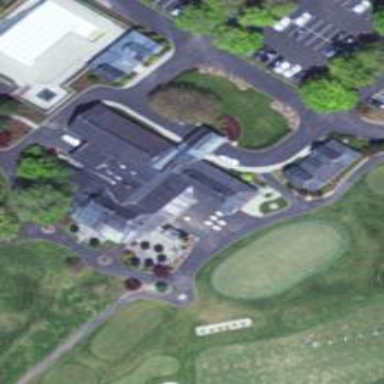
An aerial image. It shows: Clubhouse building associated with golf course.